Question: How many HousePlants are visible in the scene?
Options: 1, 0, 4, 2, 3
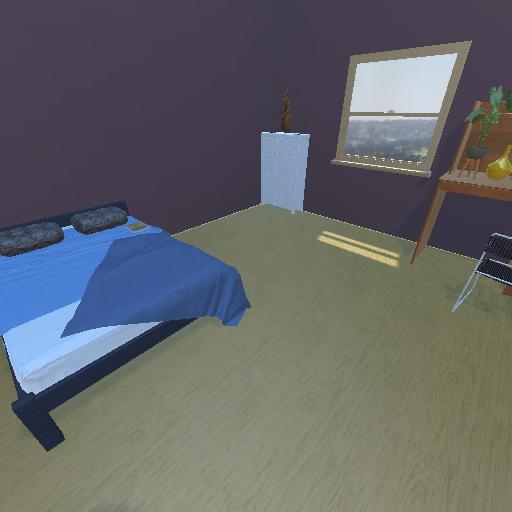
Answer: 1